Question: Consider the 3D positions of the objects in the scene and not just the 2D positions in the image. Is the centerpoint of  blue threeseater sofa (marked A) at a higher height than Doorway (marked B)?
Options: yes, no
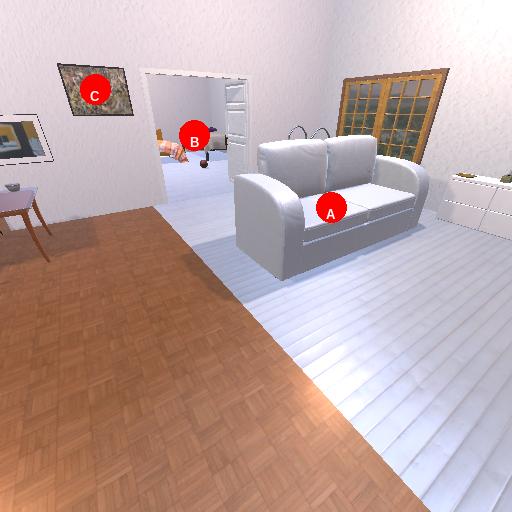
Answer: yes